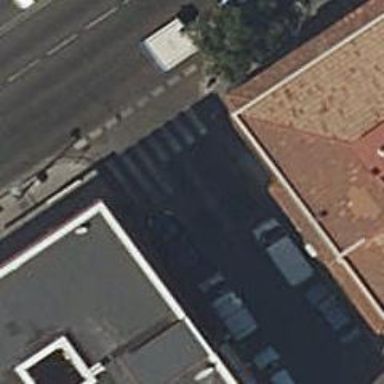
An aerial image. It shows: Zebra crossing on the road.